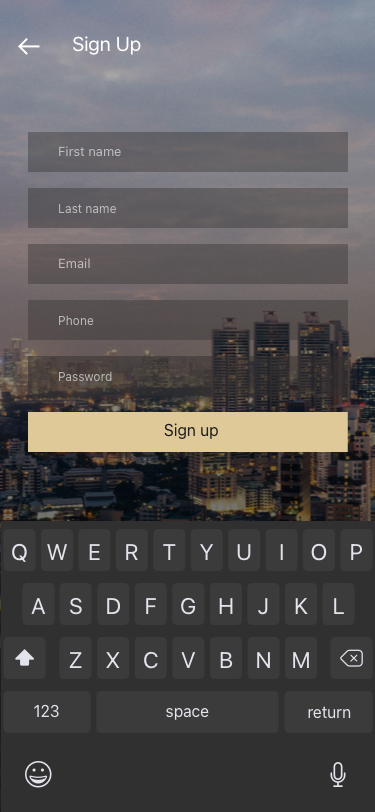
Text in this UI design:
Email
Phone
Password
First name
Last name
Sign up
Sign Up
return
space
123
M
N
B
V
C
X
Z
L
K
J
H
G
F
D
S
A
P
O
I
U
Y
T
R
E
W
Q